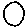
Label: circle